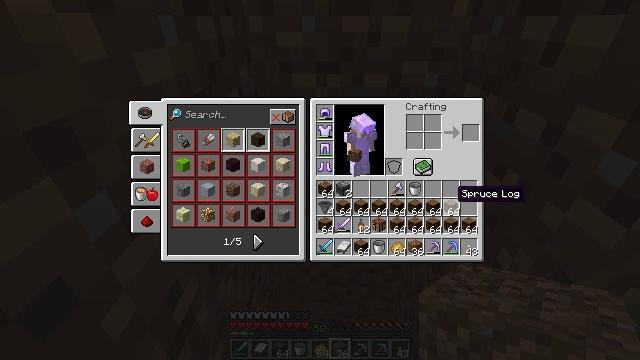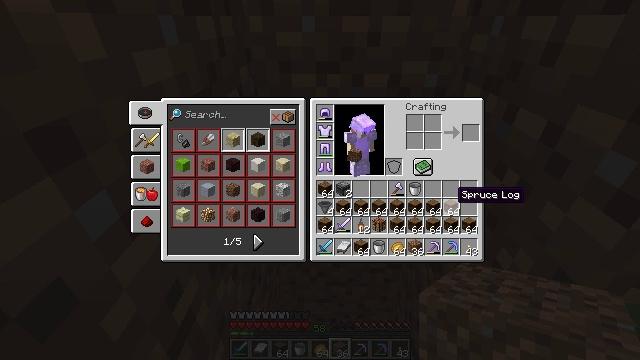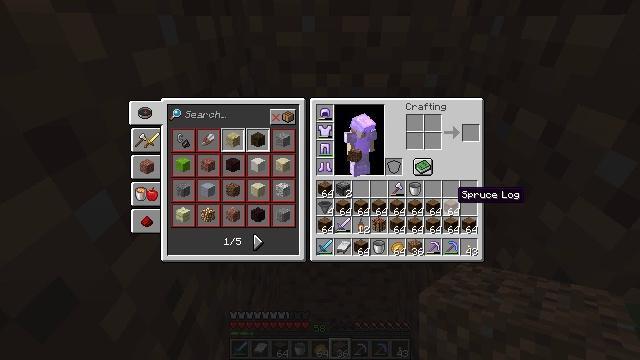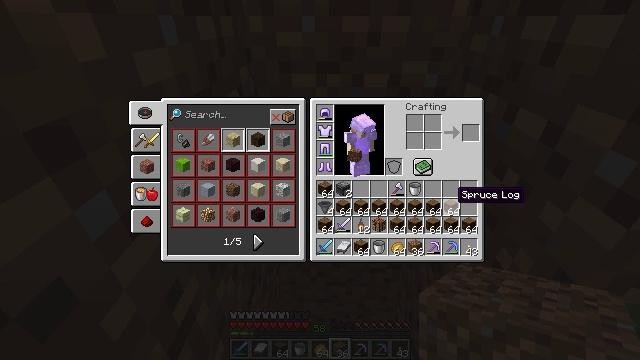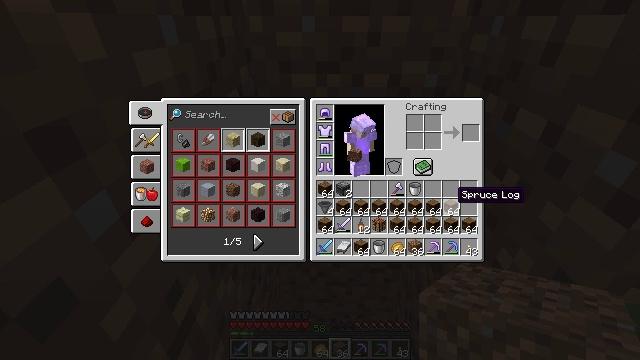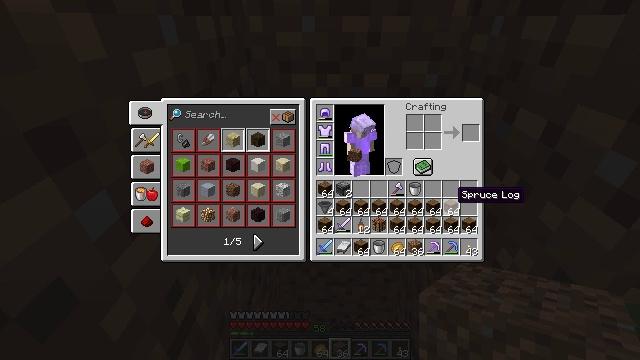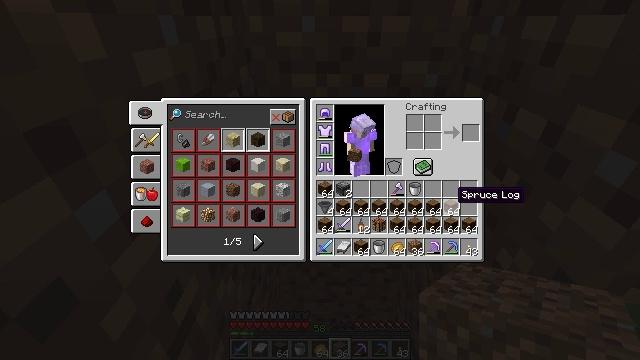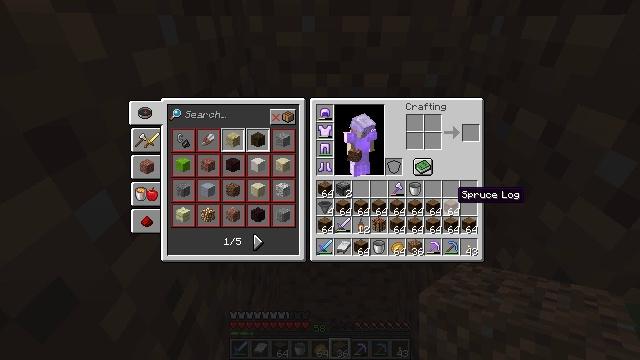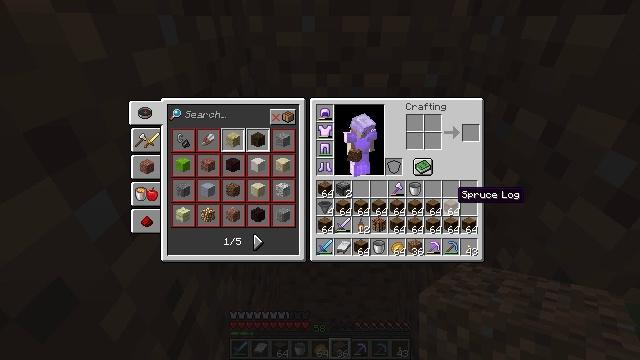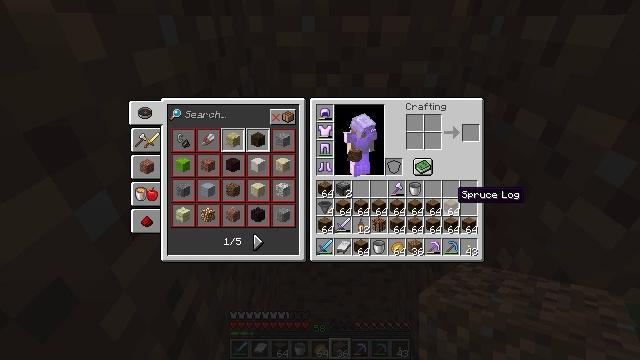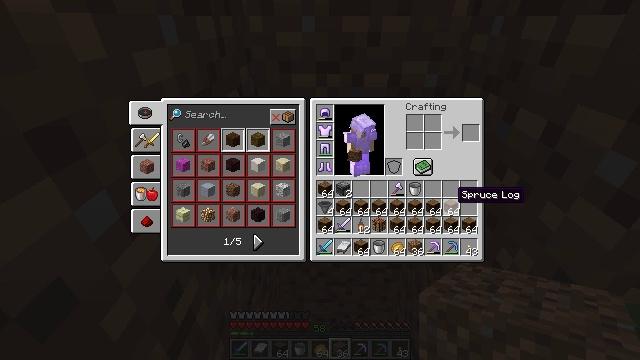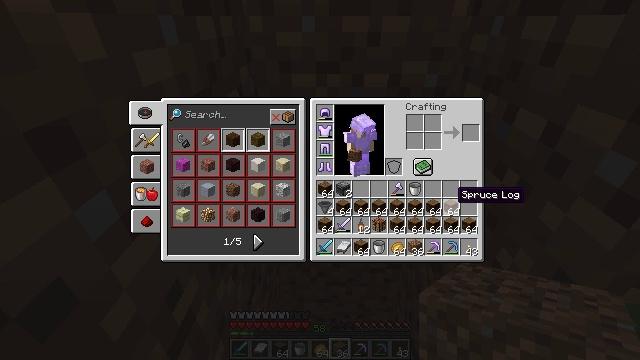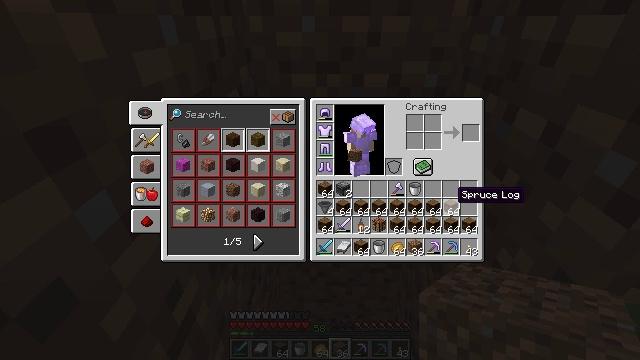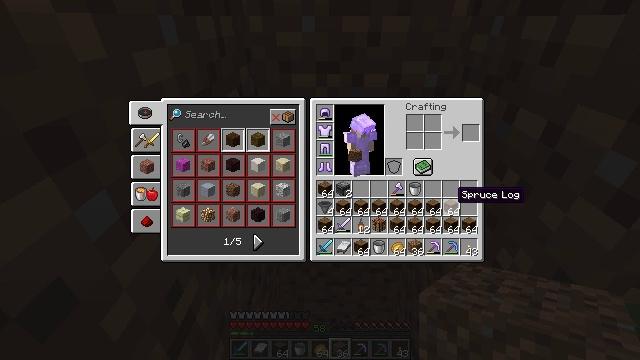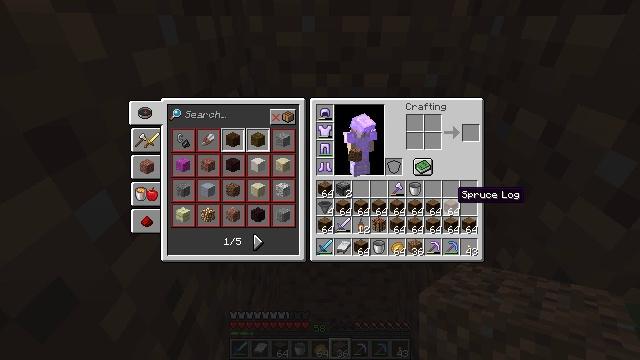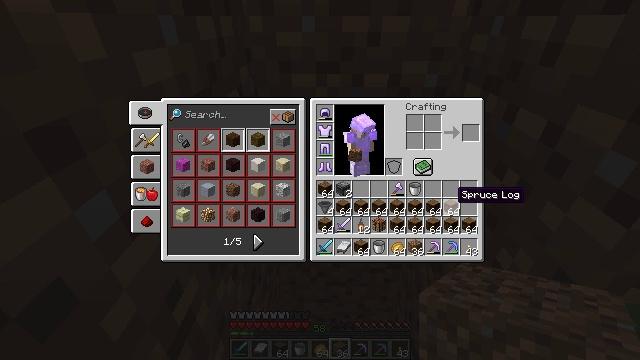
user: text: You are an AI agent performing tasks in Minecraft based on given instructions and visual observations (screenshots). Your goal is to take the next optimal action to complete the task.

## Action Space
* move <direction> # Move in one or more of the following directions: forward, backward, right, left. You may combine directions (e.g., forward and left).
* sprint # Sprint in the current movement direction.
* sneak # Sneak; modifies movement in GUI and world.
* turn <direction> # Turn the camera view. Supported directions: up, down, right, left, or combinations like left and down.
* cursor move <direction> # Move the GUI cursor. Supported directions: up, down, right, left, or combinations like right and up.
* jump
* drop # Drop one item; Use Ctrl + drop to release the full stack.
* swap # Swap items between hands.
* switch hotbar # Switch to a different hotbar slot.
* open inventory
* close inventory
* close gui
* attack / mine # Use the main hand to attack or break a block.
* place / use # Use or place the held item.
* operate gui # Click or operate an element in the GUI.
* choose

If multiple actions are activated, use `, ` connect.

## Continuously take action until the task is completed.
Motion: motion action
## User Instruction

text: Drop a spruce log.
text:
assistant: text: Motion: no_op
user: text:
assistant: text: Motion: no_op
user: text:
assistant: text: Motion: no_op
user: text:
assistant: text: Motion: no_op
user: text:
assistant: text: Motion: no_op
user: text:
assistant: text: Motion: no_op
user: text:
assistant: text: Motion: no_op
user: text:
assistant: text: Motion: no_op
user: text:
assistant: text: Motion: no_op
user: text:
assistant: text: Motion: no_op
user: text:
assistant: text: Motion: no_op
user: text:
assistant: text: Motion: no_op
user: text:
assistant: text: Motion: sprint
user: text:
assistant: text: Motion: sprint
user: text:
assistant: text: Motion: sprint
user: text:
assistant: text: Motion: sprint
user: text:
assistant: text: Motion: sprint
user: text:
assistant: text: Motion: sprint
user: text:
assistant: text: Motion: no_op
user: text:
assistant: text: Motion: no_op
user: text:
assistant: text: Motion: no_op
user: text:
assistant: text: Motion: no_op
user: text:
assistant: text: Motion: no_op
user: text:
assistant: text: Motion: no_op
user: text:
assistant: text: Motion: no_op
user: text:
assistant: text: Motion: no_op
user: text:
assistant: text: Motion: no_op
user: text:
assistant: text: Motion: no_op
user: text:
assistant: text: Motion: no_op
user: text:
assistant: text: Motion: no_op